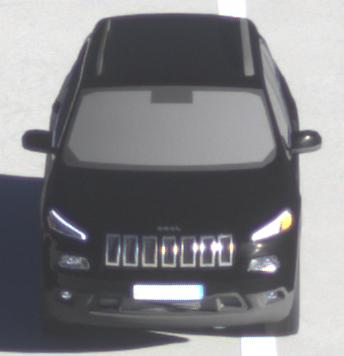
Make: Jeep
Model: Cherokee 3.2 V6 Pentastar
Detailed model: Cherokee (KL)
Model produced from: 2014/07
Model produced until: 2015/07
Doors: 5
Color: black
Road condition: dry road
Daytime: morning or afternoon
Contrast: high contrast